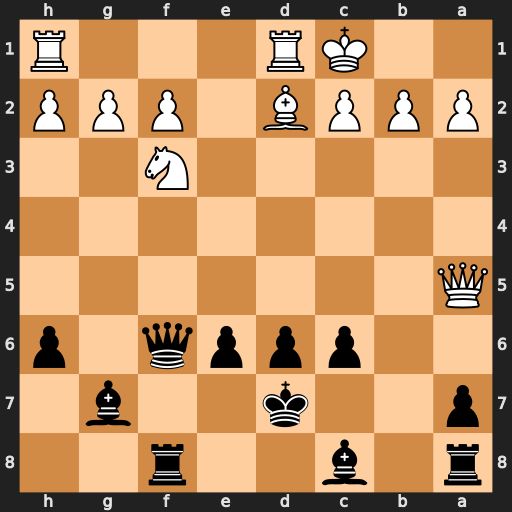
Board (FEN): r1b2r2/p2k2b1/2pppq1p/Q7/8/5N2/PPPB1PPP/2KR3R
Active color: b
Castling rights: -
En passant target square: -
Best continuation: Qxb2#